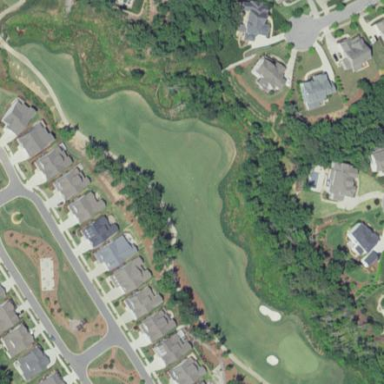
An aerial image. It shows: Water hazard on golf course.